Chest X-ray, AP view. Patient: 27 years old, sex F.
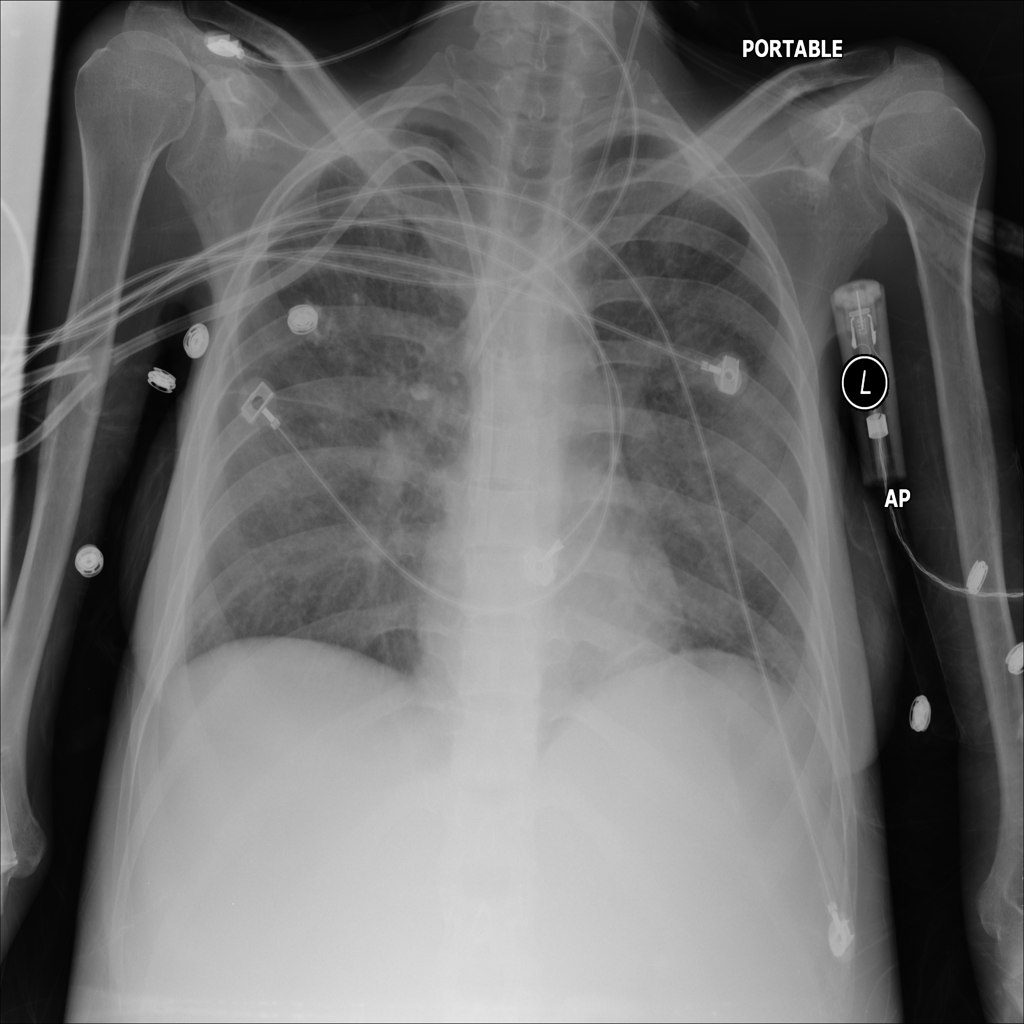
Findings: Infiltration